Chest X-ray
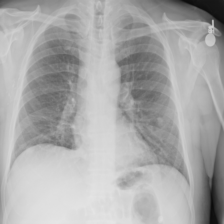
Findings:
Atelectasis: negative
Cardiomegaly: negative
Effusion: negative
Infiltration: negative
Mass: negative
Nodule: negative
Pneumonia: negative
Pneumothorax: negative
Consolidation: negative
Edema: negative
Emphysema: negative
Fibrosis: negative
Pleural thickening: negative
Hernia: negative